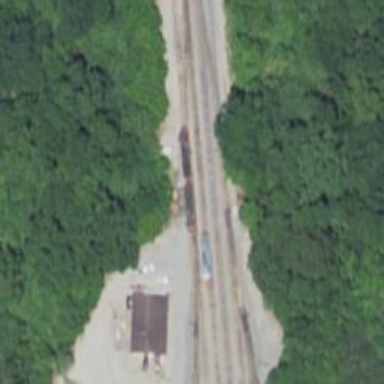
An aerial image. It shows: Railway crossover.